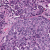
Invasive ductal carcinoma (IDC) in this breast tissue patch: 1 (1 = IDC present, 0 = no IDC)